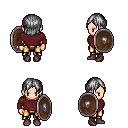
a pixel art fantasy rpg character, female body template, human, light skin, maroon long-sleeve shirt, gold greaves, gray long bangs hairstyle, maroon shoes, shield, four views (front, back, left, right), 2x2 character sprite sheet, small pixel art, hard edges, no anti-aliasing